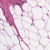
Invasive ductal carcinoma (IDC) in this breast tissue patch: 0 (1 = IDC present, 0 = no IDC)